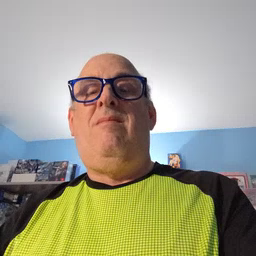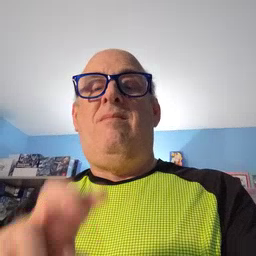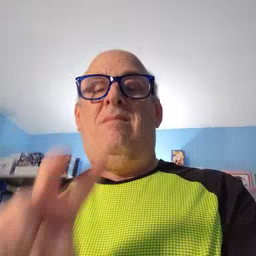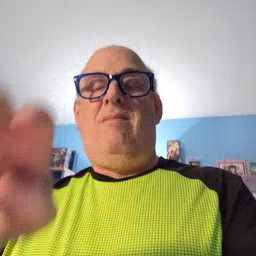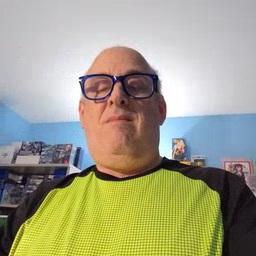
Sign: jump